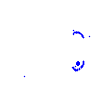
Particle: proton